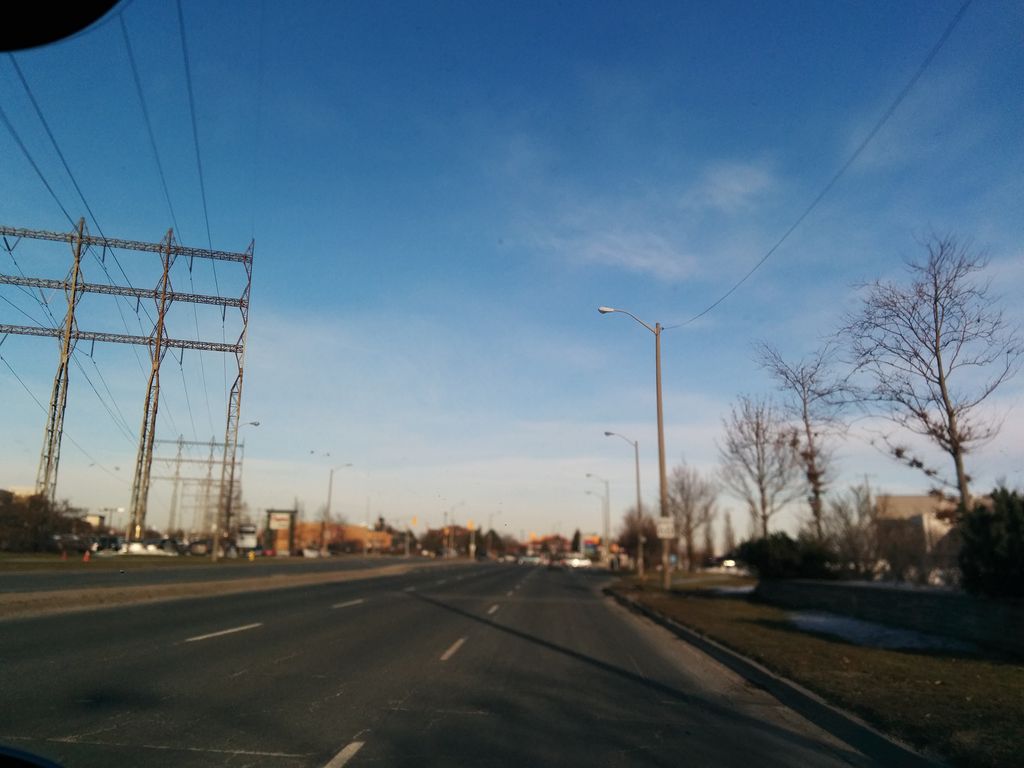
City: toronto